Interaction volume radius: 5 \u00c5
Interaction volume height: 15 \u00c5
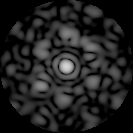
Disorder parameter: 0.6622